Question: Heelo everyone,
I'm trying to use Merge INTO to update my table from another table like that <URL>:
'''
MERGE INTO locations l USING new_locations n
ON (l.customer_id = n.customer_id
AND l.location_x = n.location_x
AND l.location_y = n.location_y)
WHEN MATCHED THEN UPDATE SET location_count = l.location_count + n.location_count
WHEN NOT MATCHED THEN INSERT (customer_id, location_x, location_y, location_count, location_name)
VALUES (n.customer_id, n.location_x, n.location_y, n.location_count, n.location_name);
'''
i'm using MSSQL and connect via DbVisualizer and ODBC brideg.
when i run the command it state: General error;
after some search i found <URL>
that you have to use this format for Mere into in VbVisualizer:
'''
@delimiter %%;
MERGE x AS y<code here>
;
@delimiter ;%%
'''
when i did it this way the program hang on : Parsing the script.
I tried to change the default statement separator for DbVisualizer but still no luck
/***********************************Editing ****************************/

If i removed the i get
'''
09:27:46 [MERGE - 0 row(s), 0.000 secs] [Error Code: 10713, SQL State: 37000] [Microsoft][ODBC SQL Server Driver][SQL Server]A MERGE statement must be terminated by a semi-colon (;).
'''
if i used the tool properties Statement Delimeters and replace the (;) with GO i get the following error
'''
09:29:24 [MERGE - 0 row(s), 0.000 secs] [Error Code: 0, SQL State: S1000] General error
'''
/*******************************End Editing ****************************/
can you help me?
thanks
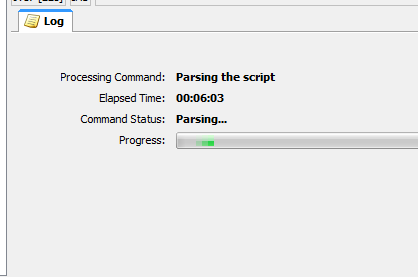
Answer: It Seems that because Merge is a transact/SQL query it needs multi line to commit the transaction which DB visualizer does not allow in the free version :(
hope I could find alternative.